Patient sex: M
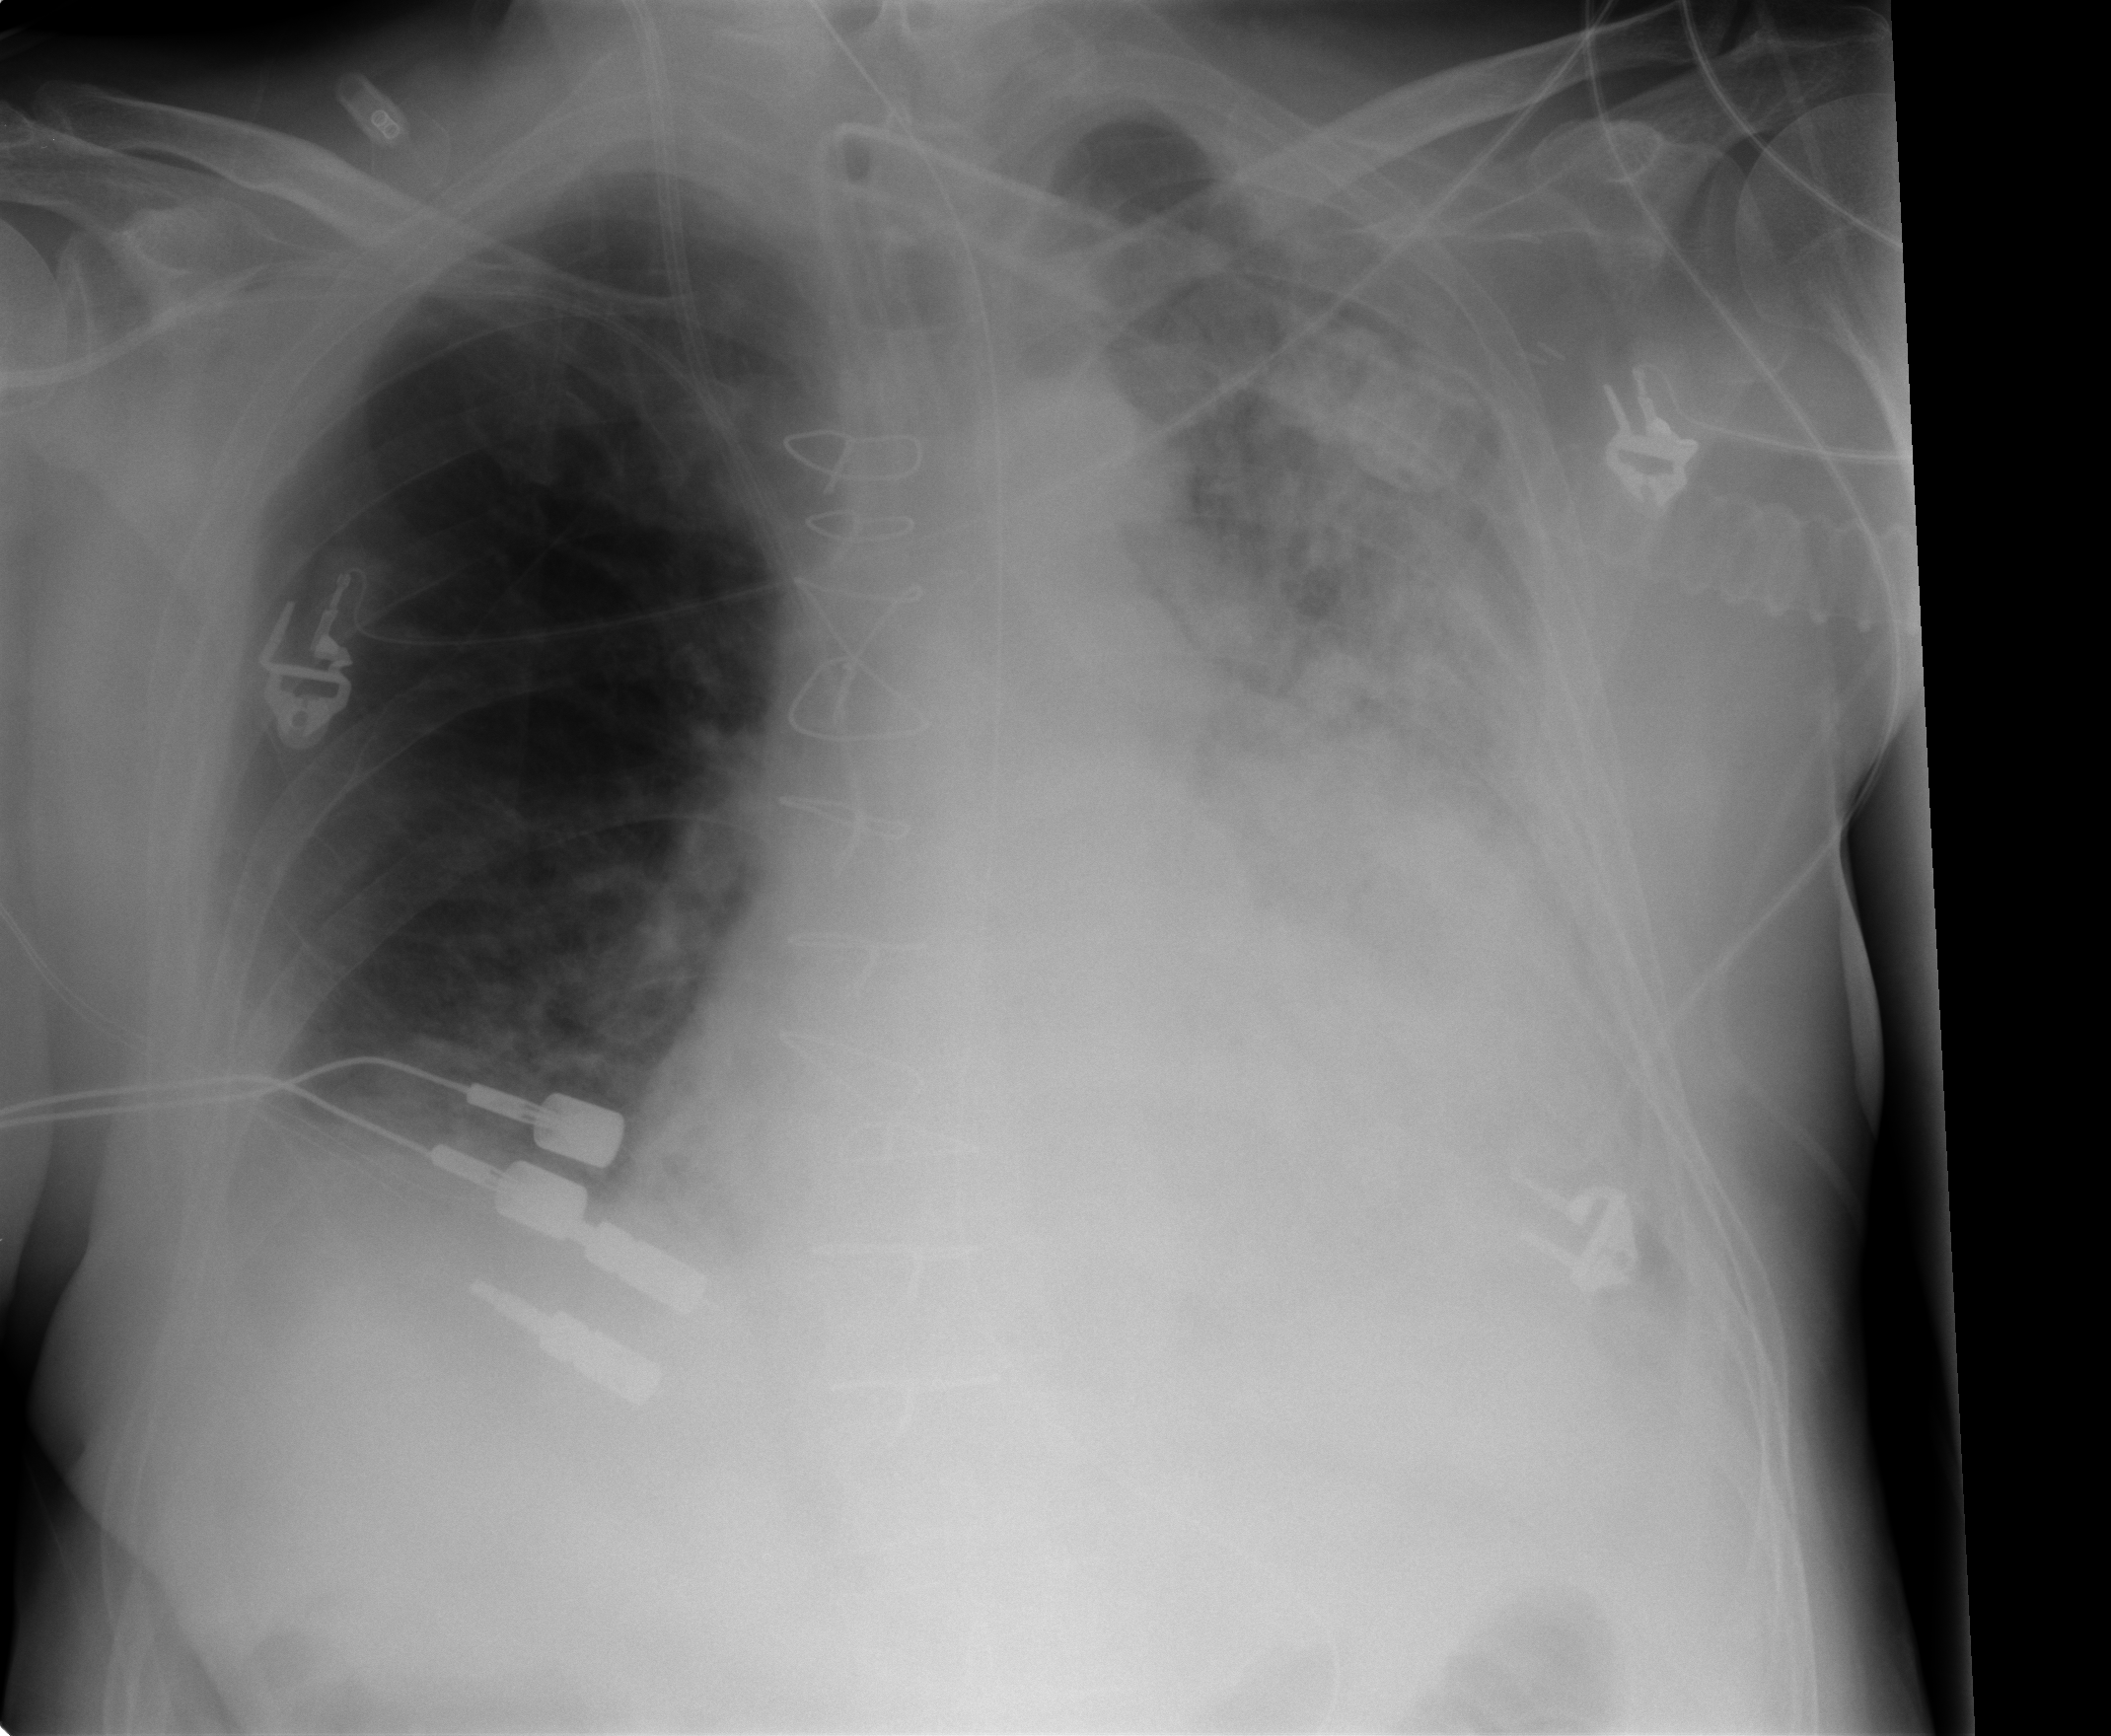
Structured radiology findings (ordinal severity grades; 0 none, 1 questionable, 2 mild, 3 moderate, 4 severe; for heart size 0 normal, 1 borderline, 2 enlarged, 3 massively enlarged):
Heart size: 3
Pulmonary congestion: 2
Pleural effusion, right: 3
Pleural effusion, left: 3
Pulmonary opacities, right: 1
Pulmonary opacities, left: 4
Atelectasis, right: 2
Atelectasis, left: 4